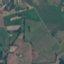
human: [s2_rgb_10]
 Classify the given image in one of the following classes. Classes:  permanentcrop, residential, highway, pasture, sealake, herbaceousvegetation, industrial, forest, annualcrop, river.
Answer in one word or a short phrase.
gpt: Pasture